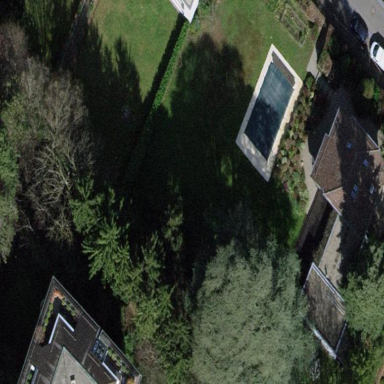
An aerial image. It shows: Garden enclosed by fence.